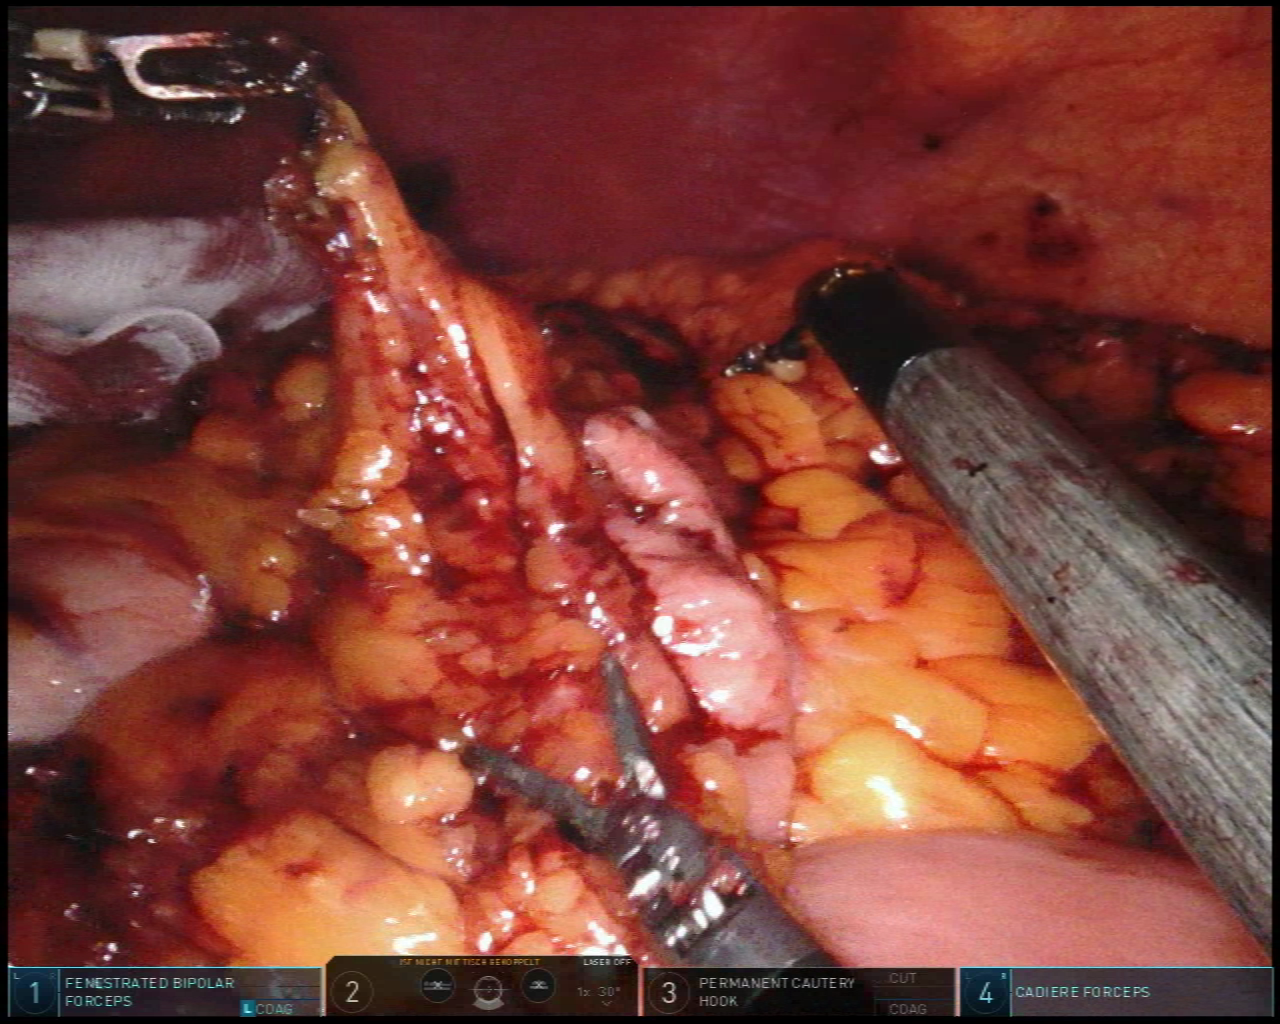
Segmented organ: stomach
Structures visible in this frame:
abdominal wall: yes
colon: yes
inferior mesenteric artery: no
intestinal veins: no
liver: no
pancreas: no
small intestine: yes
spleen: no
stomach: yes
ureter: no
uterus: no
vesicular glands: no